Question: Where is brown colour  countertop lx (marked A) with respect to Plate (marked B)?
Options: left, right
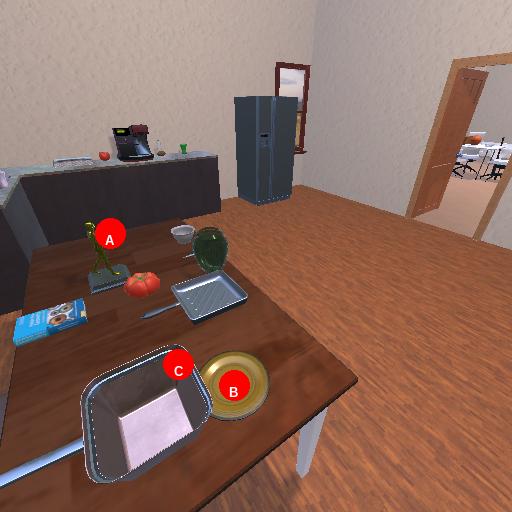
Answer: left